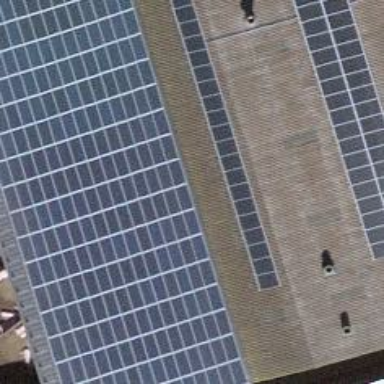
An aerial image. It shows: Solar power generator utilizing photovoltaic technology with solar photovoltaic panels.